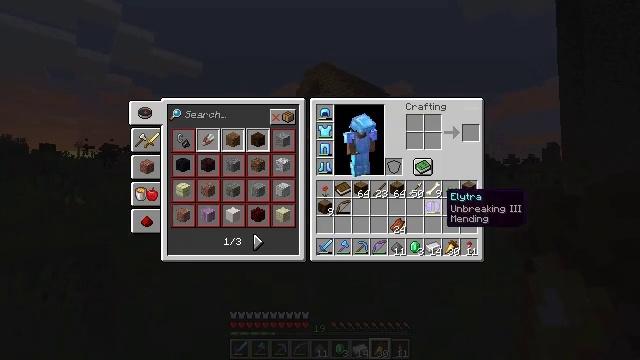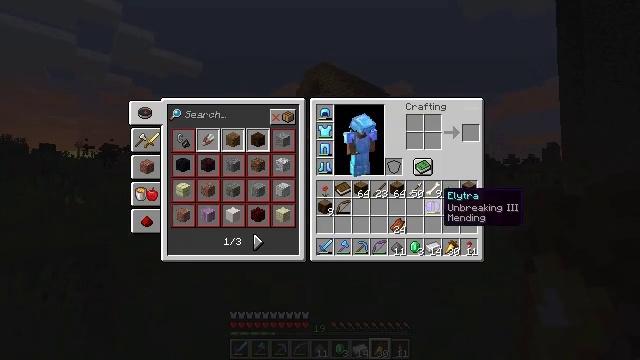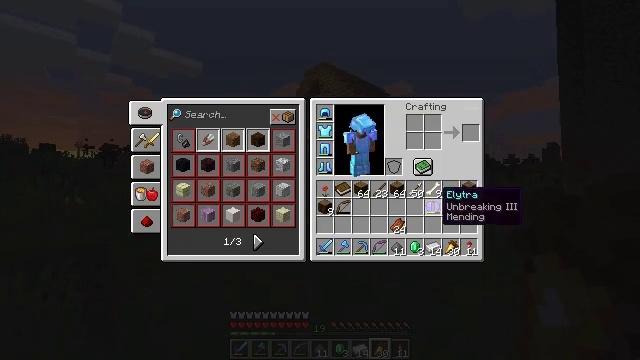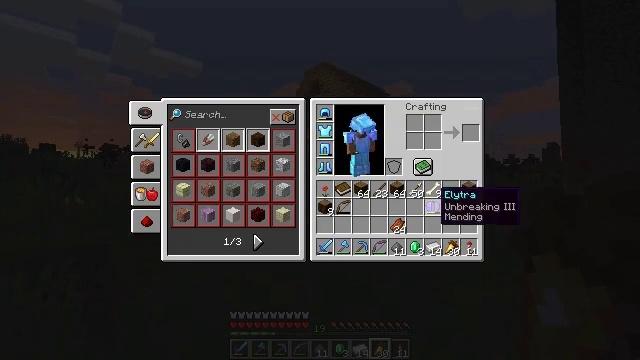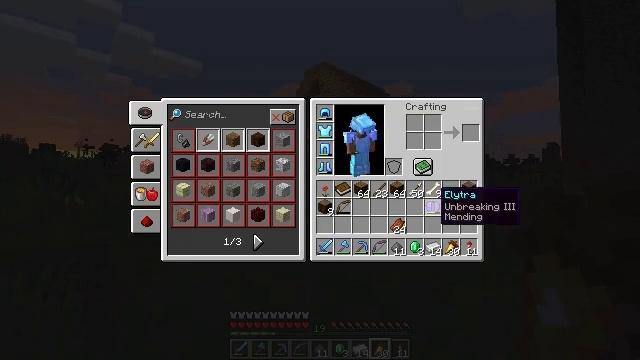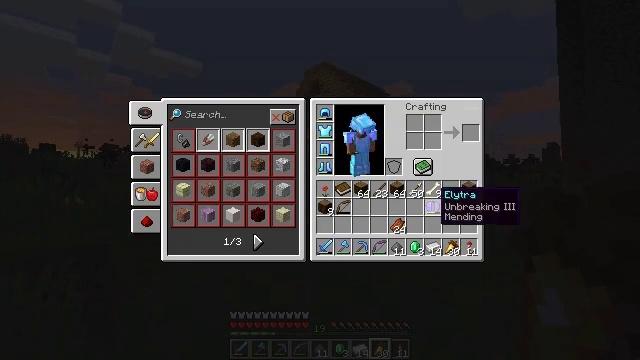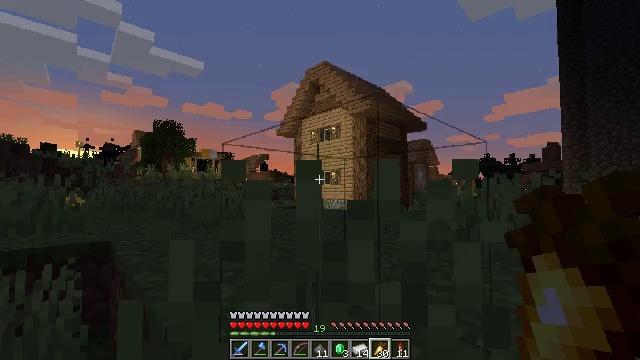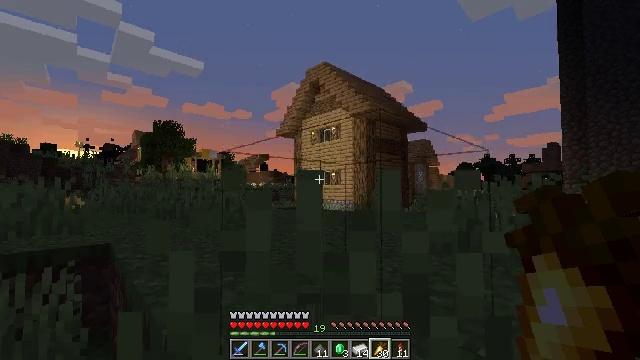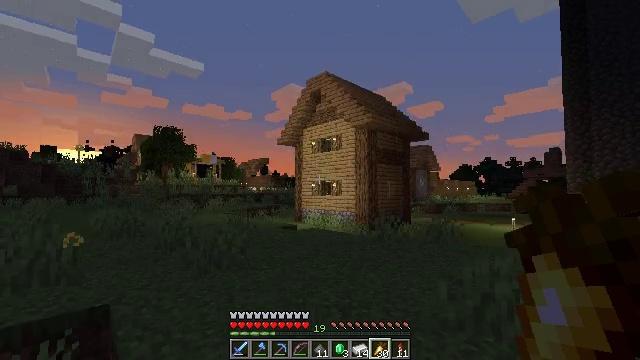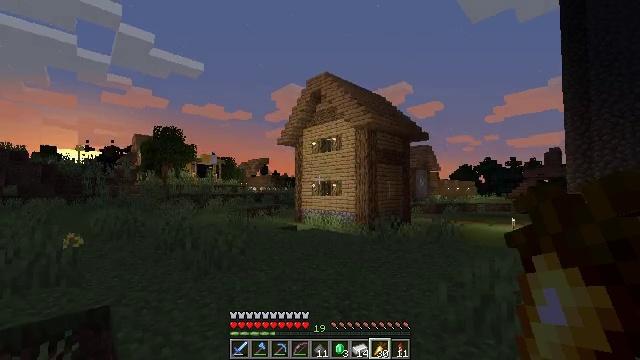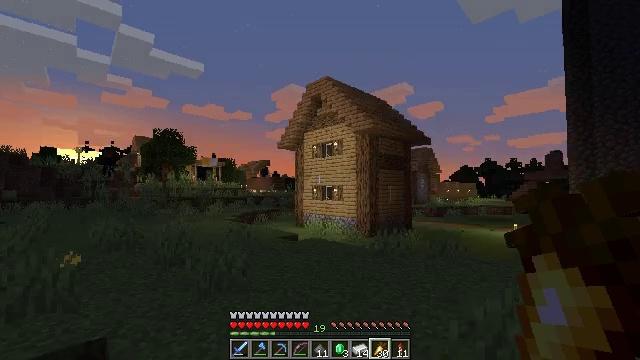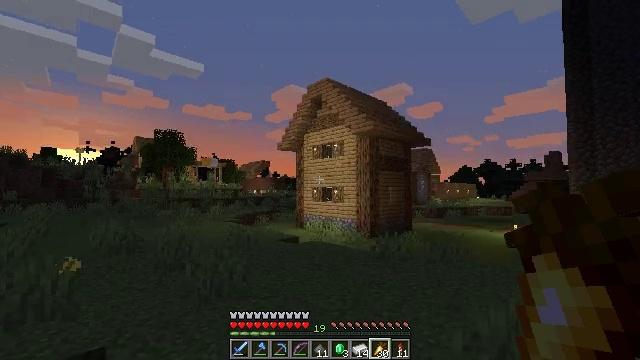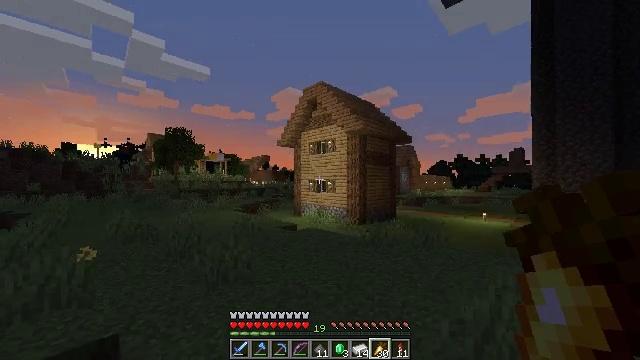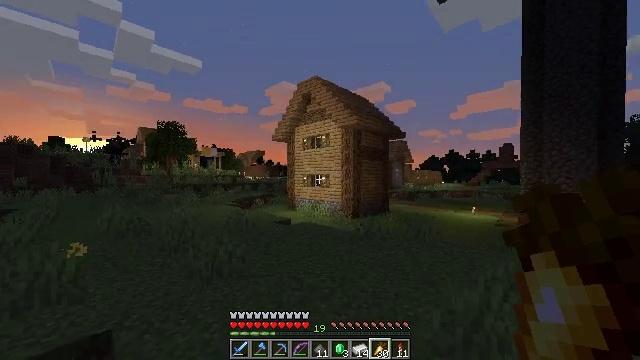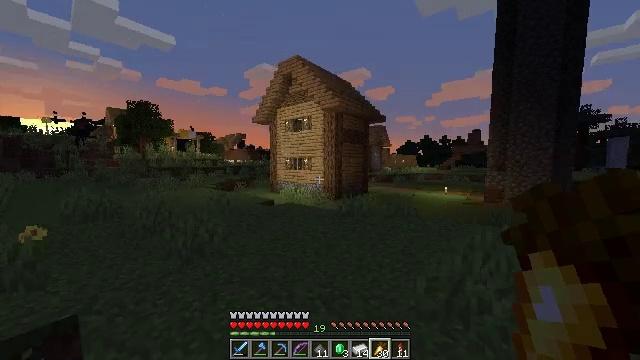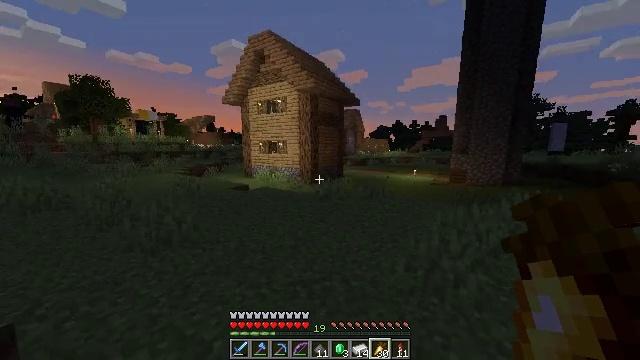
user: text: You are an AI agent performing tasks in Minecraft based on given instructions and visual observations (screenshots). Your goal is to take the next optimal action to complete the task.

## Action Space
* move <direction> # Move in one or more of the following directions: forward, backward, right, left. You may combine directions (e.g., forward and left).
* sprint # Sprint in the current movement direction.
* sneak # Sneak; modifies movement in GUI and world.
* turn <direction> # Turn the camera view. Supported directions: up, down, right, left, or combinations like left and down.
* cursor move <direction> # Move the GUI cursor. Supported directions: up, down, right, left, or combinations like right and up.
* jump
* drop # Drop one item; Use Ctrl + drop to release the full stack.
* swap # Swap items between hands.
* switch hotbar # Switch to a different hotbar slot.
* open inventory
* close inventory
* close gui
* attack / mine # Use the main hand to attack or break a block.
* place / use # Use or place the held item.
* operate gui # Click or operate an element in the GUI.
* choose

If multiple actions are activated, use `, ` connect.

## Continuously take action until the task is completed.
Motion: motion action
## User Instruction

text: Assemble a firework rocket with the required materials.
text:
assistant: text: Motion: no_op
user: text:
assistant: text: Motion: no_op
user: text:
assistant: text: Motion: no_op
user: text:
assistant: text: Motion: no_op
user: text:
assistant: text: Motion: no_op
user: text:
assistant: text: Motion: close inventory
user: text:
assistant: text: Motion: move forward, jump, close inventory
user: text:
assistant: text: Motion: move forward, sprint, jump, close inventory
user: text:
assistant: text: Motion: move forward, sprint, jump, close inventory
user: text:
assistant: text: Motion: move forward, sprint, jump, close inventory
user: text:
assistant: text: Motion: move forward, sprint, jump
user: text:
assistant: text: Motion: move forward, sprint, turn right and down, jump
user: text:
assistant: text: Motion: move forward, sprint, turn right and down, jump
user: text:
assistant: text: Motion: move forward, sprint, turn right and down, jump
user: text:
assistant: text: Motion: move forward, sprint, turn right and down, jump
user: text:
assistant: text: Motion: move forward, sprint, turn right and down, jump
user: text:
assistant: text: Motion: move forward, sprint, turn left, jump
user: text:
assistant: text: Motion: move forward, sprint, turn up, jump
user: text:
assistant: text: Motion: move forward, sprint, jump
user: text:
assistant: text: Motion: move forward, sprint, jump
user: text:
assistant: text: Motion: move forward, jump
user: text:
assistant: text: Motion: move forward, jump
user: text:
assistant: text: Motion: move forward, jump
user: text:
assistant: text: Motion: move forward, turn left, jump
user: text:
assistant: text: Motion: move forward, jump
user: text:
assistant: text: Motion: move forward, jump
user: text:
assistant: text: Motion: move forward, jump
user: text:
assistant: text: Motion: move forward, sprint, jump
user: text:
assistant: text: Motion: move forward, sprint, turn up, jump
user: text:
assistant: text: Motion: move forward, sprint, turn right, jump